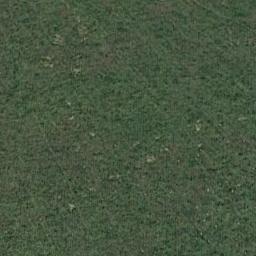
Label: meadow